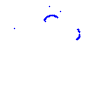
Particle: proton